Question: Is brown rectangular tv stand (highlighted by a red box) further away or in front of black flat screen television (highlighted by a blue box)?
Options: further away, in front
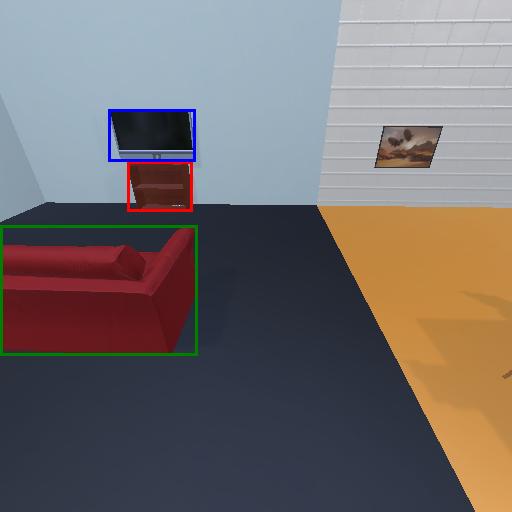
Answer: further away